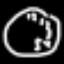
Label: clock